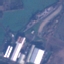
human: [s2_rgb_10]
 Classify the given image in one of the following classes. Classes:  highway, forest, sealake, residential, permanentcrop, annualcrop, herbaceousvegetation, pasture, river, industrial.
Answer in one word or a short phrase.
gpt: Industrial